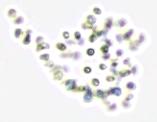
Label: Phaeocystis